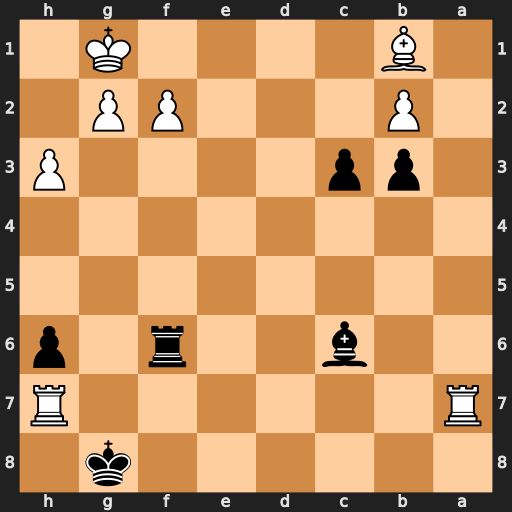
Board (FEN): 6k1/R6R/2b2r1p/8/8/1pp4P/1P3PP1/1B4K1
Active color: b
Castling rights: -
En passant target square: -
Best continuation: c2 Bxc2 bxc2 Ra1 Kxh7